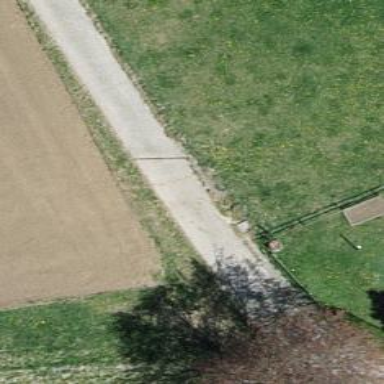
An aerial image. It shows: Track with grade1 tracktype.